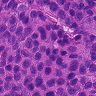
Metastatic tissue present: yes